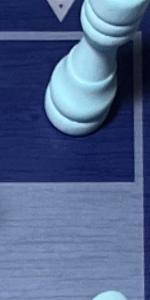
Label: Empty